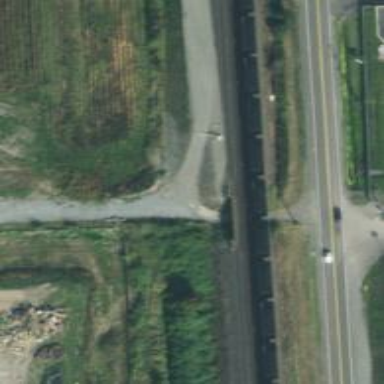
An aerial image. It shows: Railway bridge.